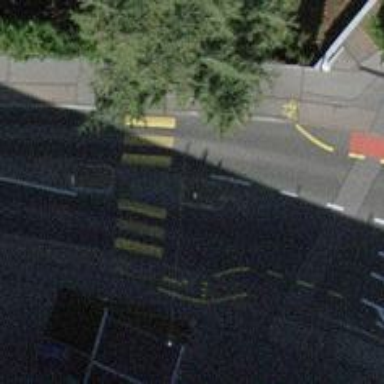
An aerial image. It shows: Marked road crossing with pedestrian island.